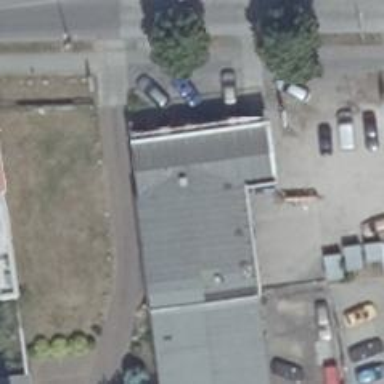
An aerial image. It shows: Car repair shop.